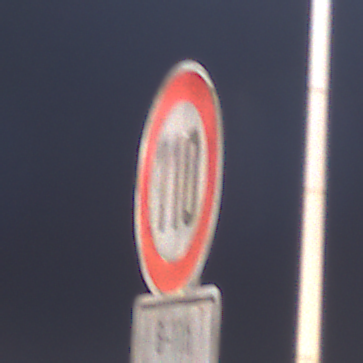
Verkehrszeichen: Geschwindigkeit110
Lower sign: ZeitangabenOhneBeschraenkungAufWochentage2
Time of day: Night
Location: Outdoor (Urban)
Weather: PartlyCloudy
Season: NotSpecified
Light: Artificial